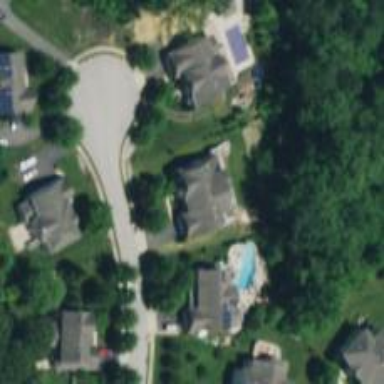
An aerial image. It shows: Driveway leading to service road.